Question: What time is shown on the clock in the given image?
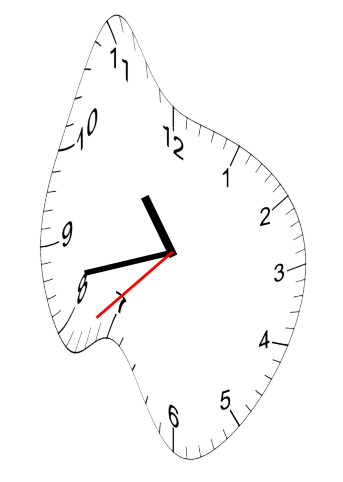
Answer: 10:42:38